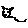
Label: cat